Question: Good day. When i remove a row with a button inside (Customized TableCell), the row is removed, but the TableCell with a button inside don't. How i can remove it with the row?
This happen when a row is removed:

Formatting the columns:
'''
private void initializeTable() {
id.setCellValueFactory(cellData -> cellData.getValue().getIdProperty());
names.setCellValueFactory(cellData -> cellData.getValue().getNamesProperty());
surnames.setCellValueFactory(cellData -> cellData.getValue().getSurnamesProperty());
dni.setCellValueFactory(cellData -> cellData.getValue().getDniProperty());
birthDate.setCellValueFactory(cellData -> cellData.getValue().getBirthDateProperty());
address.setCellValueFactory(cellData -> cellData.getValue().getAddressProperty());
createCellPhone();
email.setCellValueFactory(cellData -> cellData.getValue().getEmailProperty());
state.setCellValueFactory(cellData -> cellData.getValue().getActiveProperty());
}
private void attachTxtSearchListener() {
txtSearch.textProperty().addListener((observable, oldValue, newValue) -> {
if(newValue.isEmpty()) {
customerList.setAll(customerBak); // restore original cusomer list
}
});
}
private void createCellPhone() {
// define a simple boolean cell value for the action column so that the
// column will only be shown for non-empty rows.
phones.setCellValueFactory(new Callback<TableColumn.CellDataFeatures<CustomerTblModel, Boolean>, ObservableValue<Boolean>>() {
@Override
public ObservableValue<Boolean> call(
TableColumn.CellDataFeatures<CustomerTblModel, Boolean> features) {
return new SimpleBooleanProperty(features.getValue() != null);
}
});
// create a cell value factory with an add button for each row in the table.
phones.setCellFactory(new Callback<TableColumn<CustomerTblModel, Boolean>, TableCell<CustomerTblModel, Boolean>>() {
@Override
public TableCell<CustomerTblModel, Boolean> call(
TableColumn<CustomerTblModel, Boolean> booleanTableColumn) {
return new ButtonCell(THIS, Modality.APPLICATION_MODAL);
}
});
}
'''
And the TableCell:
'''
public class ButtonCell extends TableCell<CustomerTblModel, Boolean> {
private final StackPane pane = new StackPane();
private final Button btnPhones = new Button("Telefonos");
public ButtonCell(final MainController FATHER, final Modality MODALITY) {
pane.setPadding(new Insets(3));
btnPhones.getStyleClass().add("btn-new");
pane.getChildren().add(btnPhones);
btnPhones.setOnAction(new EventHandler<ActionEvent>() {
@Override
public void handle(ActionEvent event) {
StageUtil.loadCustomerPhones(FATHER, MODALITY).showAndWait();
}
});
}
@Override
protected void updateItem(Boolean item, boolean empty) {
super.updateItem(item, empty);
if (!empty) {
setContentDisplay(ContentDisplay.GRAPHIC_ONLY);
setGraphic(pane);
}
}
}
'''
Thank you for your time.
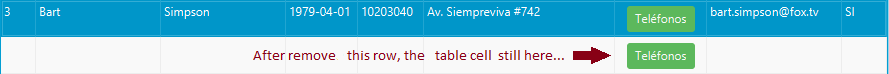
Answer: Cover all cases while updating an item. Try
'''
@Override
protected void updateItem(Boolean item, boolean empty) {
super.updateItem(item, empty);
if (!empty) {
setContentDisplay(ContentDisplay.GRAPHIC_ONLY);
setGraphic(pane);
}
else {
setText(null);
setGraphic(null);
}
}
'''